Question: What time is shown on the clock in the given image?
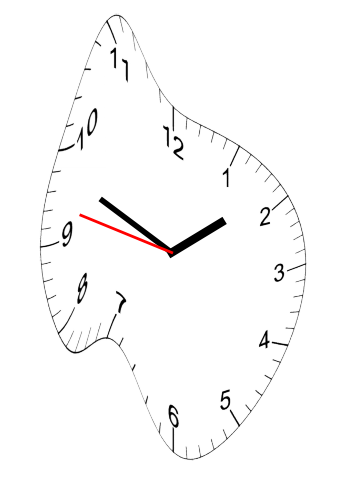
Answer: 01:48:47